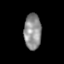
Tissue: skin
Cell type: Fibroblasts
Senescence score: 0.7838
Nuclear area (px): 605
Mean DAPI intensity: 142.902